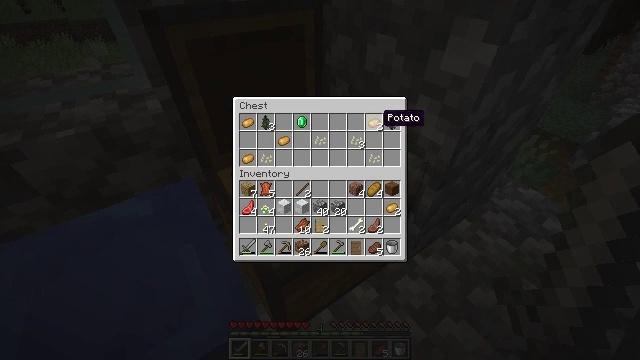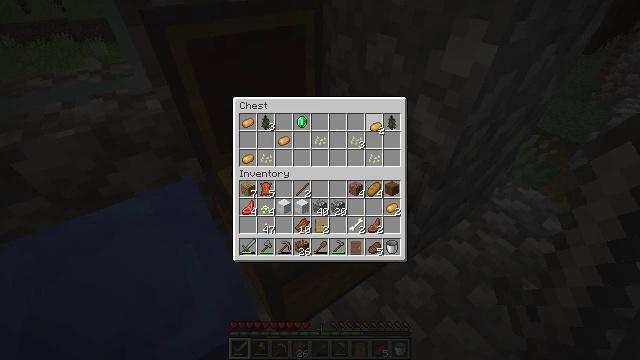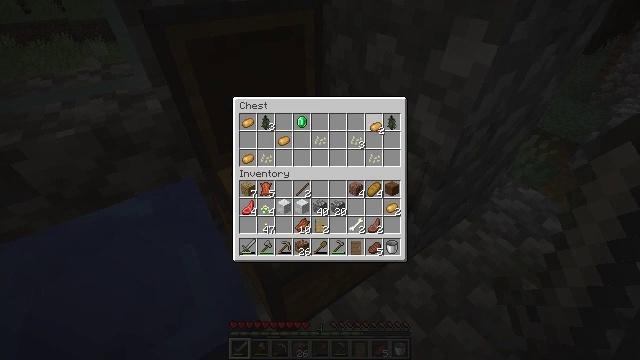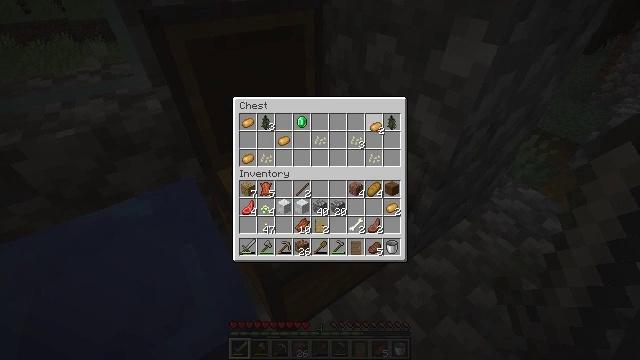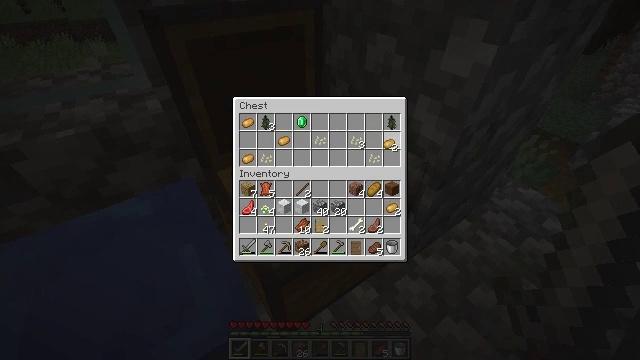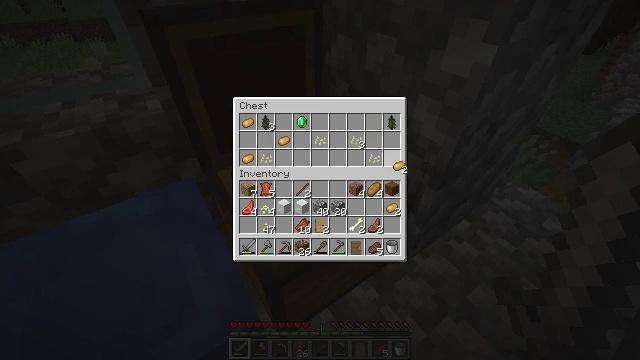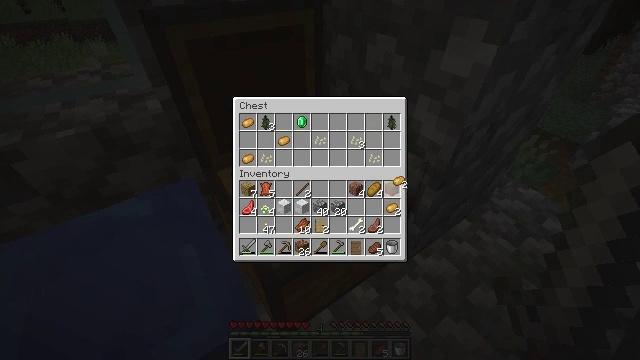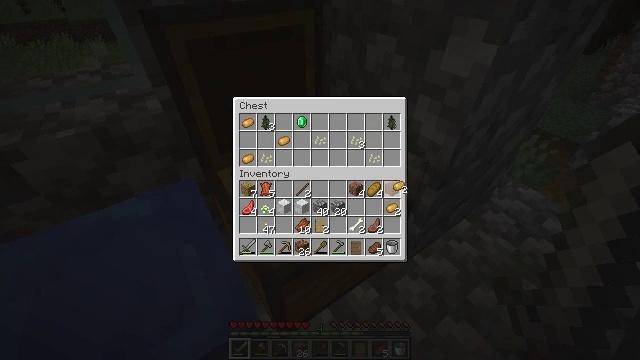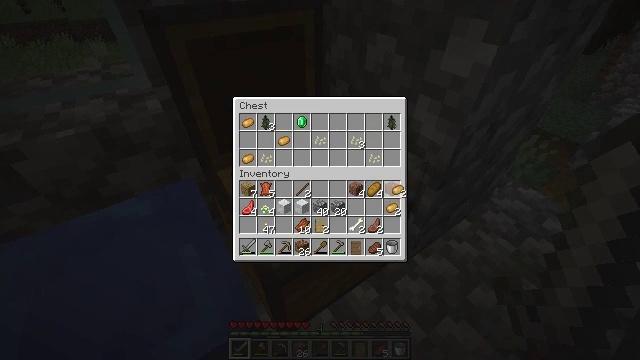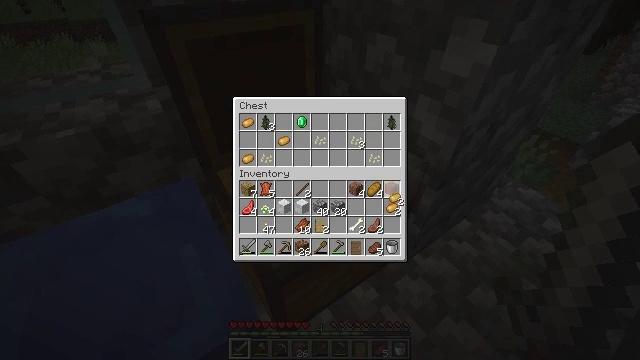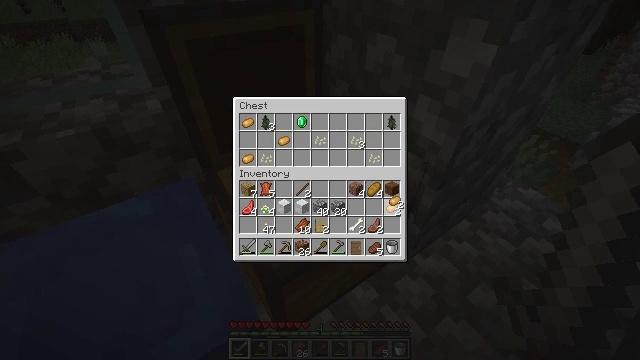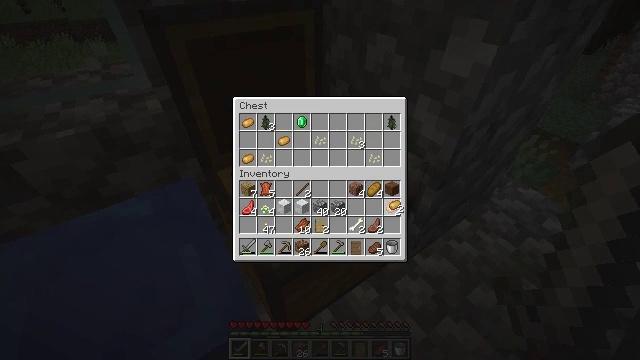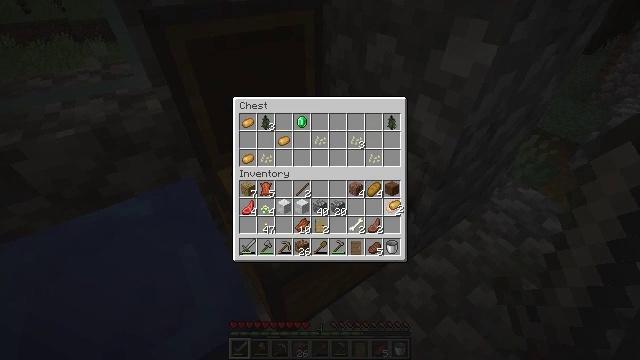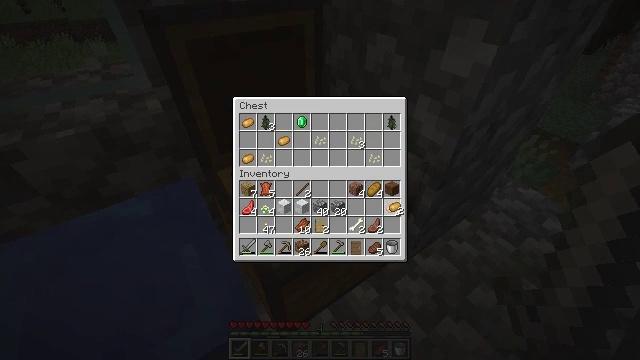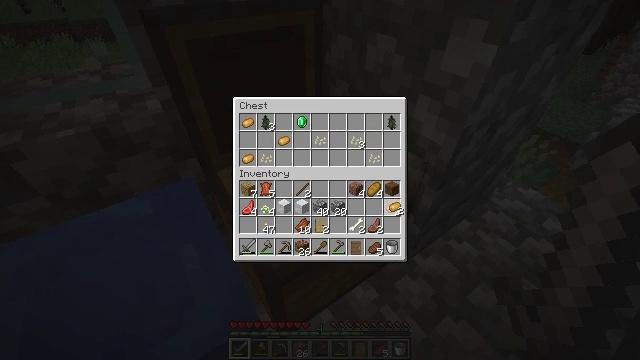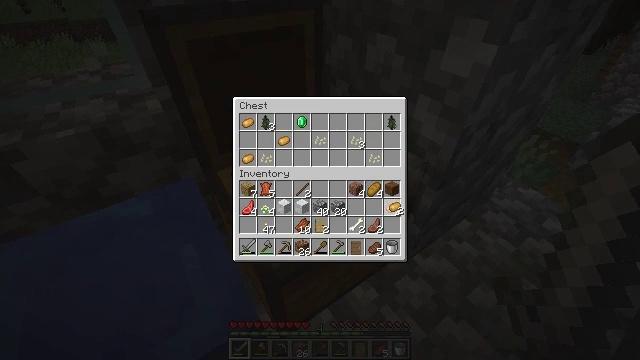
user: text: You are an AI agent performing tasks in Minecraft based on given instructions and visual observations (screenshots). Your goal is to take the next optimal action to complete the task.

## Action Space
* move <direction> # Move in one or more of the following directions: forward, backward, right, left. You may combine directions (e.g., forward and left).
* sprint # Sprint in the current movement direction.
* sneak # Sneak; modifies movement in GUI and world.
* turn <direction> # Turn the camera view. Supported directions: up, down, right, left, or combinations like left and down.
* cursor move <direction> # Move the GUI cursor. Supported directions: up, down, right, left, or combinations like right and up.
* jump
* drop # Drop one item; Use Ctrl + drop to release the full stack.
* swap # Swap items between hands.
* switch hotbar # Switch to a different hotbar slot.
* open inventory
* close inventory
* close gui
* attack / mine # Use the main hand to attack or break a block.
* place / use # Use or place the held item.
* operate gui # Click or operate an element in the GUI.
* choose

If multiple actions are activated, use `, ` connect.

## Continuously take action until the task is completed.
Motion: motion action
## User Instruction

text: Harvest the spruce door from its frame.
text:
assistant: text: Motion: operate gui
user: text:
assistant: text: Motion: operate gui
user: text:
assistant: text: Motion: operate gui
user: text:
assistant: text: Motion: cursor move right and down
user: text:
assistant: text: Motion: cursor move right and down
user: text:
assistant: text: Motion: cursor move down
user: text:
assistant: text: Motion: no_op
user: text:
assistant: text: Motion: no_op
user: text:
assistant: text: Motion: cursor move down
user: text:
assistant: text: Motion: no_op
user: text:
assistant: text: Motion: no_op
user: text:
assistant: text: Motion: no_op
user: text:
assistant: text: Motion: no_op
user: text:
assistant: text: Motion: no_op
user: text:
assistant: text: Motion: no_op
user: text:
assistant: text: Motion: operate gui
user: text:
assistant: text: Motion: operate gui
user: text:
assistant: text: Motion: no_op
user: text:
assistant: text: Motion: cursor move left and up
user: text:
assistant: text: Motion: cursor move left and up
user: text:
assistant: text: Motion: cursor move left and up
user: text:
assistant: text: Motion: cursor move left and up
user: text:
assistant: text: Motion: cursor move left and up
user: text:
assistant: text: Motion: cursor move left
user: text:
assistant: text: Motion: no_op
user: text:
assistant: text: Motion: no_op
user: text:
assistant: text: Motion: no_op
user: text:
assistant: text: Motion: no_op
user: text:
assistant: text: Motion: no_op
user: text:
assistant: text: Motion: operate gui